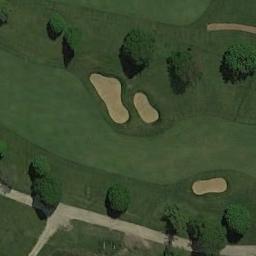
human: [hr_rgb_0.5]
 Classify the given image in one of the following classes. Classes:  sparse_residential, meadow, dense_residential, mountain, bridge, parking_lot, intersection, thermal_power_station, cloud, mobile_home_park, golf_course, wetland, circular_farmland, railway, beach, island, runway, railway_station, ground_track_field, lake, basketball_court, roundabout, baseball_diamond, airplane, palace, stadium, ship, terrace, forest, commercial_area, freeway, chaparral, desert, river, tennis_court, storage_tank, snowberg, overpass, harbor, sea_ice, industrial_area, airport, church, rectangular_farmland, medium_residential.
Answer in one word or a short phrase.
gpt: golf_course